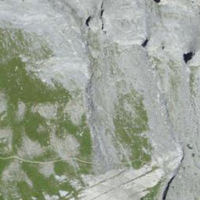
EUNIS habitat code: 48
Species observed at this site:
Phyteuma orbiculare